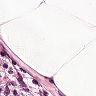
Metastatic tissue present: no